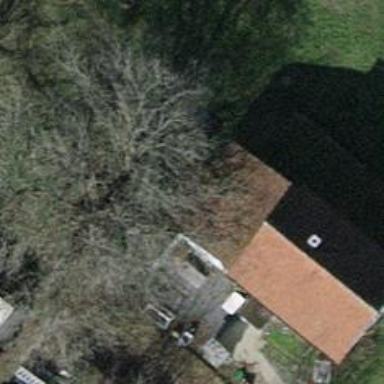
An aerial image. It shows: Building with tiled roof.